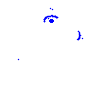
Particle: proton